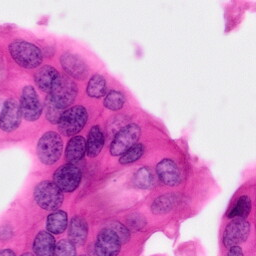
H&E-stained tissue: Pancreatic